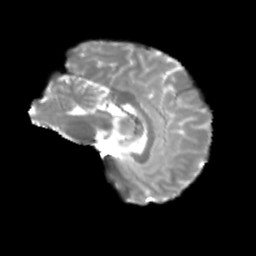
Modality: T2w
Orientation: sagittal
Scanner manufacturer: siemens
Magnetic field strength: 3 T
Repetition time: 4 s
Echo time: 0.0594 s